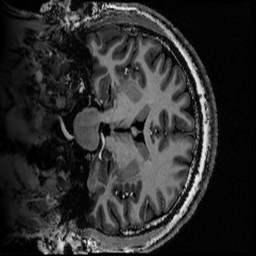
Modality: MP2RAGE
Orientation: coronal
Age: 33
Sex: male
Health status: healthy